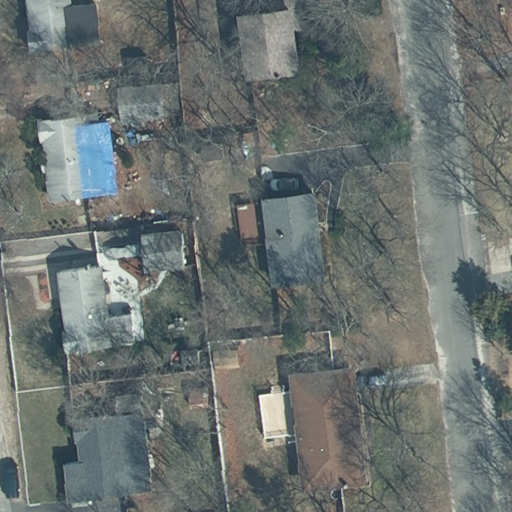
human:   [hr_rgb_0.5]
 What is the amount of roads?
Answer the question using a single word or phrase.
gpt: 2

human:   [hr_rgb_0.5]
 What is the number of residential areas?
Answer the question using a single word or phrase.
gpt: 1

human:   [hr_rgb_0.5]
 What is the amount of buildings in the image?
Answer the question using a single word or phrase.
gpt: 9

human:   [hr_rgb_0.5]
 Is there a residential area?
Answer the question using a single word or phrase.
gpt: yes

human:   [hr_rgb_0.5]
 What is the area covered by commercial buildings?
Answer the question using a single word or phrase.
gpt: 0m2

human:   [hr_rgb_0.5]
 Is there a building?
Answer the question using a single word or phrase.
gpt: yes

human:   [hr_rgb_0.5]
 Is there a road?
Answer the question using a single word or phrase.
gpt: yes

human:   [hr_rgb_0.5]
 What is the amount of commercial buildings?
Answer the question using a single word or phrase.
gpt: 0

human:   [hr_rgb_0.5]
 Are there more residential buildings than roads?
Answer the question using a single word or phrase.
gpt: yes

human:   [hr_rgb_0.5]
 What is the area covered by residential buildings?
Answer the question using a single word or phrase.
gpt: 1382m2

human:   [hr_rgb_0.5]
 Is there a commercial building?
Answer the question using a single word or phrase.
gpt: no

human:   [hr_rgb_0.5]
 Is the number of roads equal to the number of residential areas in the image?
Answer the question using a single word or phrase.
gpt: no

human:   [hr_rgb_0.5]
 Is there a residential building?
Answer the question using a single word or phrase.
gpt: yes

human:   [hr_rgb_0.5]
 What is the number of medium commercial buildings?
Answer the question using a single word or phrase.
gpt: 0

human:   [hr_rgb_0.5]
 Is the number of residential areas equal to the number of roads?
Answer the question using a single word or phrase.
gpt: no

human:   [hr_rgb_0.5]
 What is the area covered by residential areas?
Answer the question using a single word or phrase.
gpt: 10656m2

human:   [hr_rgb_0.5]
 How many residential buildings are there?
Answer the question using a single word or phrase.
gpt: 7

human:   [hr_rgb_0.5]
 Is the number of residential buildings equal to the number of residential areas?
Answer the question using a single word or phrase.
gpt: no

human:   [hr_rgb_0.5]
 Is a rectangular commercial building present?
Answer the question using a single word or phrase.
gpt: no

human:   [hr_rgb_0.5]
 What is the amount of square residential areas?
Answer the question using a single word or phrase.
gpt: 0

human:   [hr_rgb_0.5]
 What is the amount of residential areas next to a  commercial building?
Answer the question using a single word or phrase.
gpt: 0

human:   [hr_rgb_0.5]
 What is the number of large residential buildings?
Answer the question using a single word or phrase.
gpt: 0

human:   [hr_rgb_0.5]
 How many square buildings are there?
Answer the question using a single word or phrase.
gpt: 0

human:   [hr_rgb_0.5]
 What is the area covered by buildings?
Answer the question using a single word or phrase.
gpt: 1500m2

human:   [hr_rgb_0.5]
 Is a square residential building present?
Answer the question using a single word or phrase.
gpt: no

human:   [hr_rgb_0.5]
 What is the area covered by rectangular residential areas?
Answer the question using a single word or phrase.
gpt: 10656m2

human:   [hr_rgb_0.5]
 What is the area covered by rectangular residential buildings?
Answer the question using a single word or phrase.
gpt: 470m2

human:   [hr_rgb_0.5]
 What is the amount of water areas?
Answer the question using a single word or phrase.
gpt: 0

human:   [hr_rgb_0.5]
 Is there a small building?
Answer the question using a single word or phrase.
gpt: yes

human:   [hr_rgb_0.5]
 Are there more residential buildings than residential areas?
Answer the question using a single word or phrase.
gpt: yes

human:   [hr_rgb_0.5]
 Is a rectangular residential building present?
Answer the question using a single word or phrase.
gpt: yes

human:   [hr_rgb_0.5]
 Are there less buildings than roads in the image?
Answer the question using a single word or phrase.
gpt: no

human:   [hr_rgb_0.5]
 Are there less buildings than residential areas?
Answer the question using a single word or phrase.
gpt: no

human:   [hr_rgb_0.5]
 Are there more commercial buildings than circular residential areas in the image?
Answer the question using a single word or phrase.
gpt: no

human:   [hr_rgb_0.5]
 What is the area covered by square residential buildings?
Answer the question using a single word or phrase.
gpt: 0m2

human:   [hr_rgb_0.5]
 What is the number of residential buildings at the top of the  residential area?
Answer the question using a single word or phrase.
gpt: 0

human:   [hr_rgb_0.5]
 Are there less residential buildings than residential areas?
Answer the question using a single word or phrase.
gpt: no

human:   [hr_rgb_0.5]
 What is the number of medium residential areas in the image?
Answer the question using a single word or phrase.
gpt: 0

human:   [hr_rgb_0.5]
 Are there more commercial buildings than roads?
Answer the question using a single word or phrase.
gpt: no

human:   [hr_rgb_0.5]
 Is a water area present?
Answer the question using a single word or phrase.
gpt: no

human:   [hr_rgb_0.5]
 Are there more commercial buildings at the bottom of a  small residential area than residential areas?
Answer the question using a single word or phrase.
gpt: no

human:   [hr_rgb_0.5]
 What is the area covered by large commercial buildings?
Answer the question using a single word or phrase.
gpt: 0m2

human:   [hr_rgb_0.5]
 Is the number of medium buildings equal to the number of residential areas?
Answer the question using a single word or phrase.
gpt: no

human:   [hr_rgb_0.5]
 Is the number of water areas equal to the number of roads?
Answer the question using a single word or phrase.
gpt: no

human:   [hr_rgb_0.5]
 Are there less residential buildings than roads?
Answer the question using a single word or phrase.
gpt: no

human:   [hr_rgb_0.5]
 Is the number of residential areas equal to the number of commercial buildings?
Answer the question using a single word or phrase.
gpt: no

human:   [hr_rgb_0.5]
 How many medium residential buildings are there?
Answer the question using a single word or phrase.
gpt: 5

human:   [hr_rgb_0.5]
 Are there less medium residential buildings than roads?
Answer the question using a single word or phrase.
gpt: no

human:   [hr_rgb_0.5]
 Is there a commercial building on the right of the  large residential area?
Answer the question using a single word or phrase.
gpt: no

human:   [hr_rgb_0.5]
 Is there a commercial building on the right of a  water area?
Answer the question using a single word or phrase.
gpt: no

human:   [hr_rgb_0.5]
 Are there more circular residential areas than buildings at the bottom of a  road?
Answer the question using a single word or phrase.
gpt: no

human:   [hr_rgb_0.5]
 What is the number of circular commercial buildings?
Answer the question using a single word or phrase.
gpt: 0

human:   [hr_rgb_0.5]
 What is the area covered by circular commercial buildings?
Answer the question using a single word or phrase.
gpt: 0m2

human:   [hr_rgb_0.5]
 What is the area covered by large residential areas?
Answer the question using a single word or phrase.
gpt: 10656m2

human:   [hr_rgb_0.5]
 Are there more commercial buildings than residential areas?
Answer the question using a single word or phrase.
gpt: no

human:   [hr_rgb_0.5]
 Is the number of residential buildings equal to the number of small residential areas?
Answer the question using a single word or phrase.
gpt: no

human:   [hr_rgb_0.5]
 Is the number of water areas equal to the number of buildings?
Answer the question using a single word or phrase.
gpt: no

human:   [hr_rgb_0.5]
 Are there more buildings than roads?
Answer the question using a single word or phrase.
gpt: yes

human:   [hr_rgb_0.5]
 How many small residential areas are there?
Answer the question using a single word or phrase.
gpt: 0

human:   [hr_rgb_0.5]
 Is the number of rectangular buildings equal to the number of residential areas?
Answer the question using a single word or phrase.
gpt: no

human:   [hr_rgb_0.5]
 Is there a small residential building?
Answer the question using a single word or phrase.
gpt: yes

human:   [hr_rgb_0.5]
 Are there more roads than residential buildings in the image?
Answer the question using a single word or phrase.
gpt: no

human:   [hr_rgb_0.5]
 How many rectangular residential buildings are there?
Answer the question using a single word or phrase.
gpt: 3

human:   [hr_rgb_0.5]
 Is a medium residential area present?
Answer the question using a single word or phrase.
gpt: no